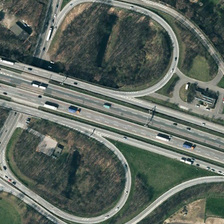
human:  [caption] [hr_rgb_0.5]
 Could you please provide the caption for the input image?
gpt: many green trees are near a viaduct with cars .

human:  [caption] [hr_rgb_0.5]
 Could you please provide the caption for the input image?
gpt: a dark green green grass around the tree .

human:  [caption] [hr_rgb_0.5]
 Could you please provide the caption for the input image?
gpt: many overpasses are there .

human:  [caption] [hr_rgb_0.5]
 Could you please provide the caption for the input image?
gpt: many green trees are near a viaduct with cars .

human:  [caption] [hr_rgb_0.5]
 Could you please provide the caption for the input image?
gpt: many overpasses are there .